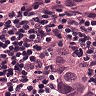
Metastatic tissue present: yes